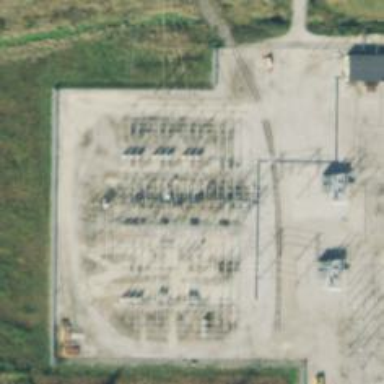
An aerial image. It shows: Switch for power supply.